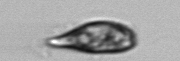
Label: Euglena